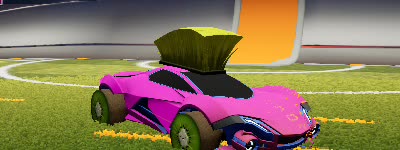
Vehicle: werewolf